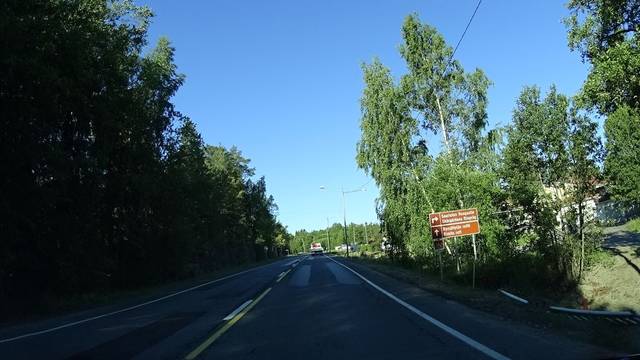
Region: Finland
Coordinates: 60.46, 21.916